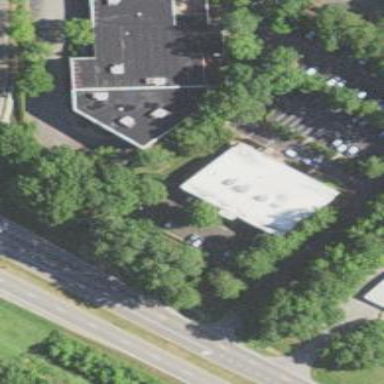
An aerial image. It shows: Commercial building.